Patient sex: M
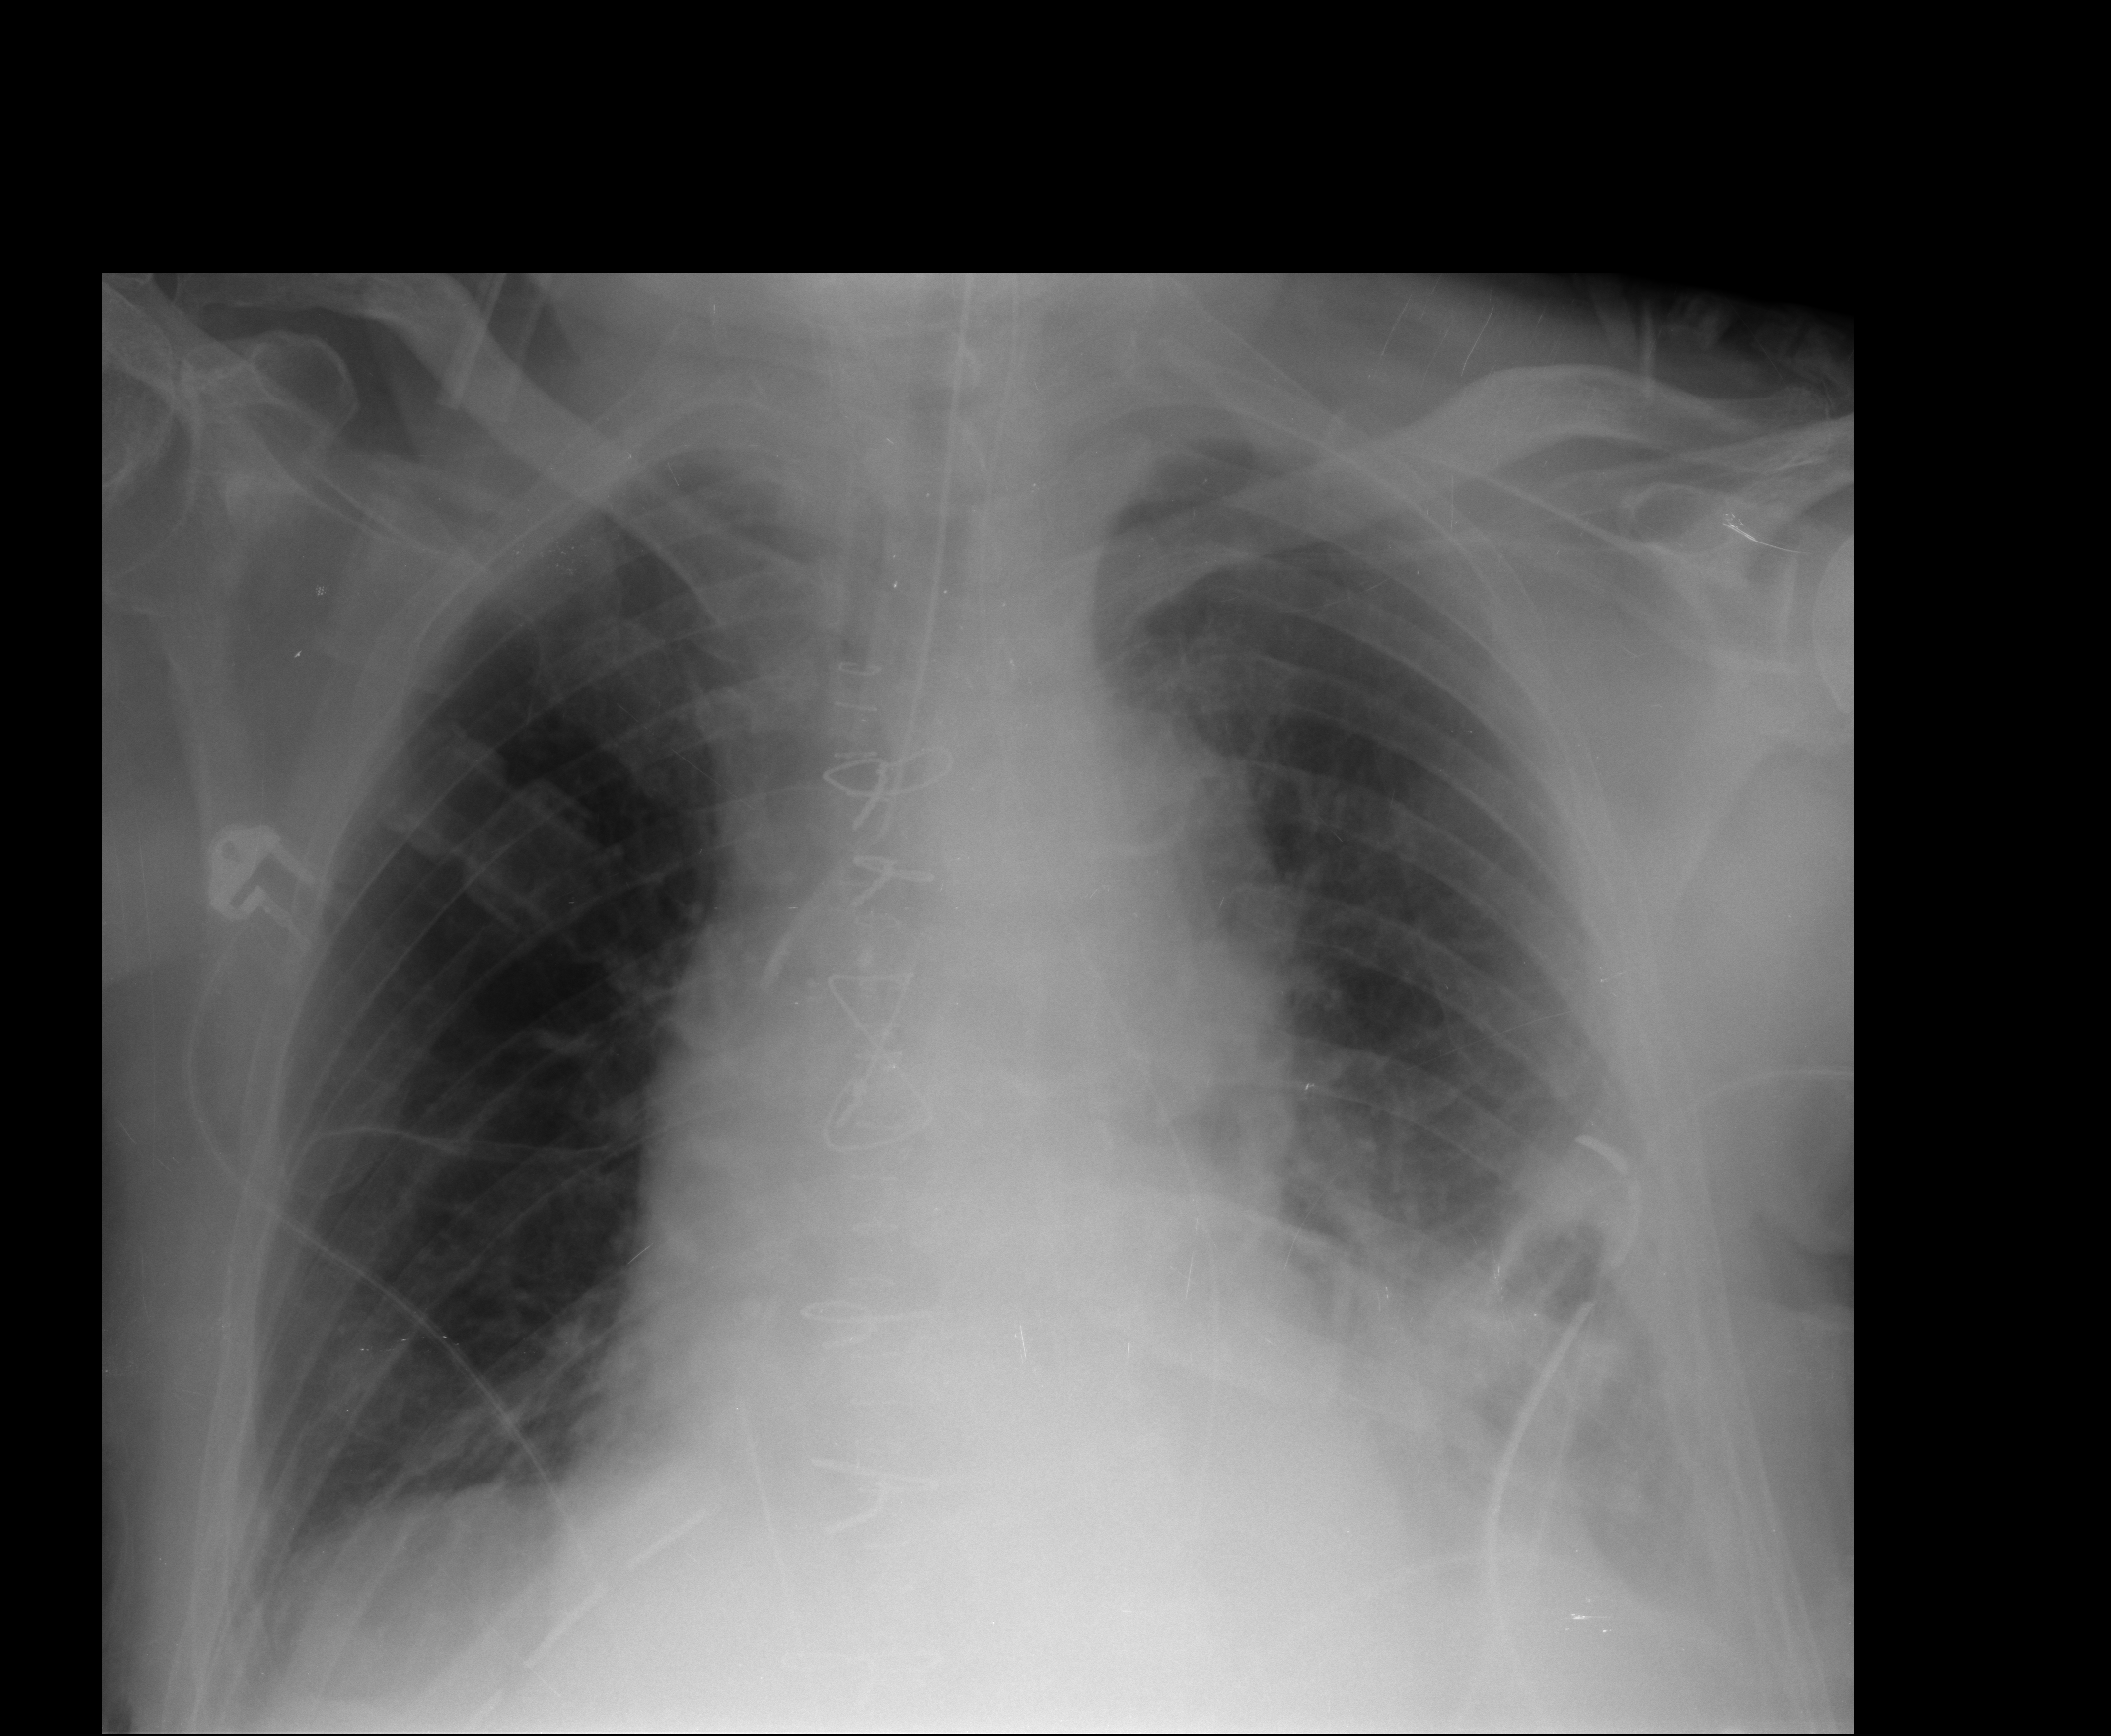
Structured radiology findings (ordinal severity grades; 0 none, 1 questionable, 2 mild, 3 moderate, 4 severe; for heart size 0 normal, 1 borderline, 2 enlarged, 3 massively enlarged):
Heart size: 0
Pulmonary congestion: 0
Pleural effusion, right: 2
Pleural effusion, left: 2
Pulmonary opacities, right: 0
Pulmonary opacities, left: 0
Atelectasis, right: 2
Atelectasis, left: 2